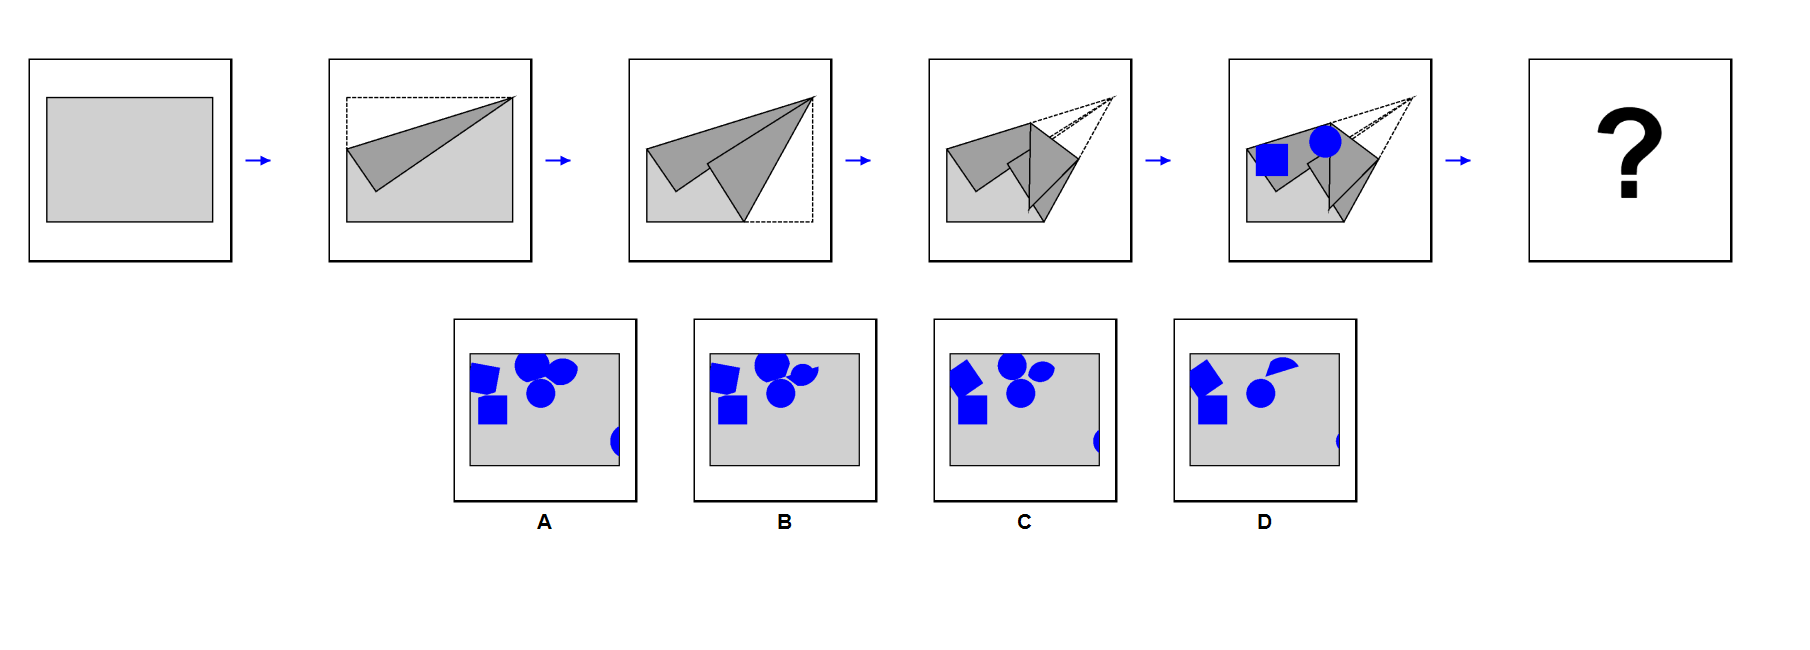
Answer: C